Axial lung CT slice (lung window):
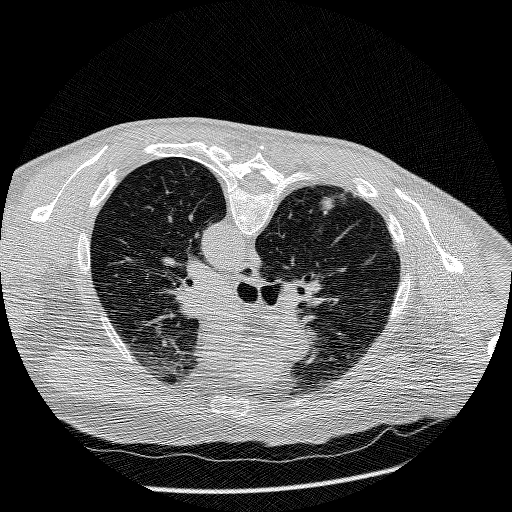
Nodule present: yes
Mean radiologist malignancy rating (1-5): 4.75